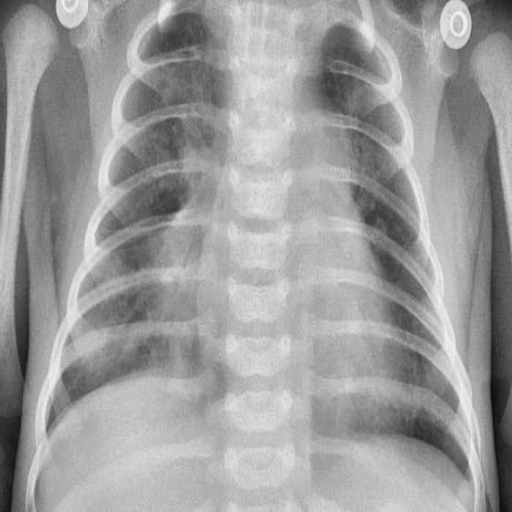
Finding: PNEUMONIA